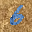
Label: 6